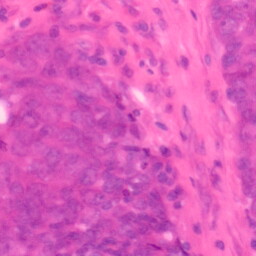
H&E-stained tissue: Colon